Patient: sex M, age 34
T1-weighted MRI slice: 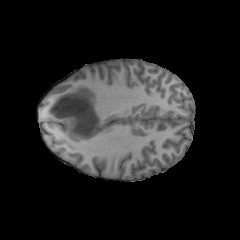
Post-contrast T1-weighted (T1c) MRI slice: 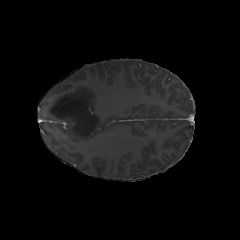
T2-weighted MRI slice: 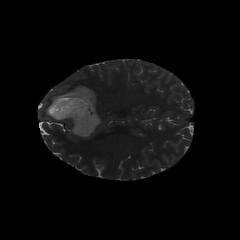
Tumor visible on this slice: yes
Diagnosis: Astrocytoma, IDH-mutant
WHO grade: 2